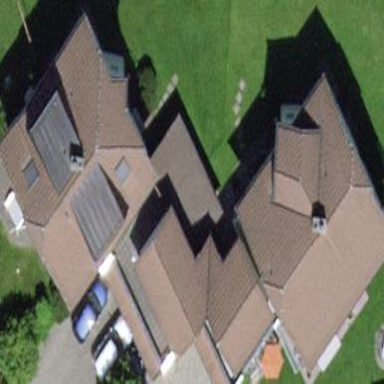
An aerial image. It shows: Residential building.